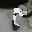
Label: 8